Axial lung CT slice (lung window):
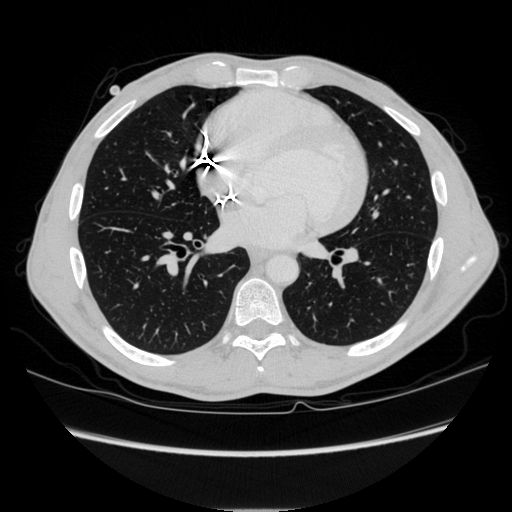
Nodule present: no